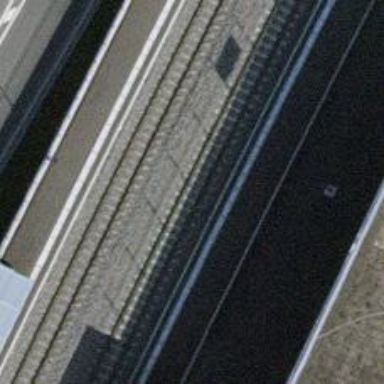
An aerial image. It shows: Narrow-gauge railway track with 1 electrified contact line.